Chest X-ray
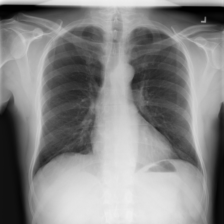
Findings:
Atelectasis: negative
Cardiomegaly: negative
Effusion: negative
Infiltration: negative
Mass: negative
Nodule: negative
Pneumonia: negative
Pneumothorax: negative
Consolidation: negative
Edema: negative
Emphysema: negative
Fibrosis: negative
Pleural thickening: negative
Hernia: negative